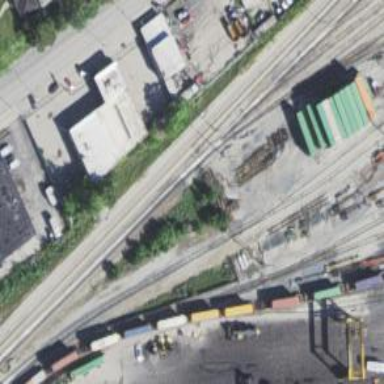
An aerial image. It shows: Railway yard.